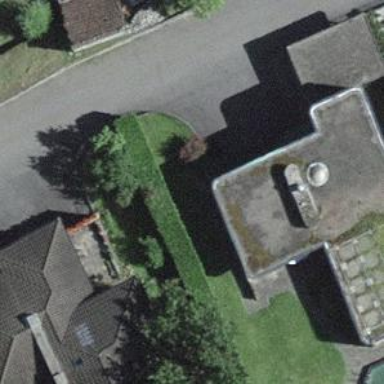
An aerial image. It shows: House with flat roof.